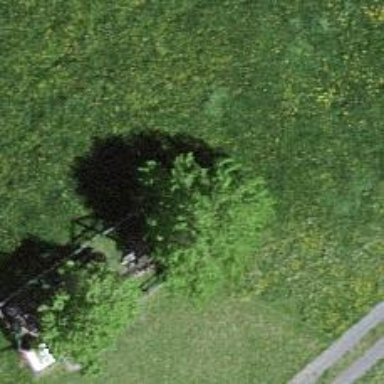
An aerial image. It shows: Beautiful tree in nature.